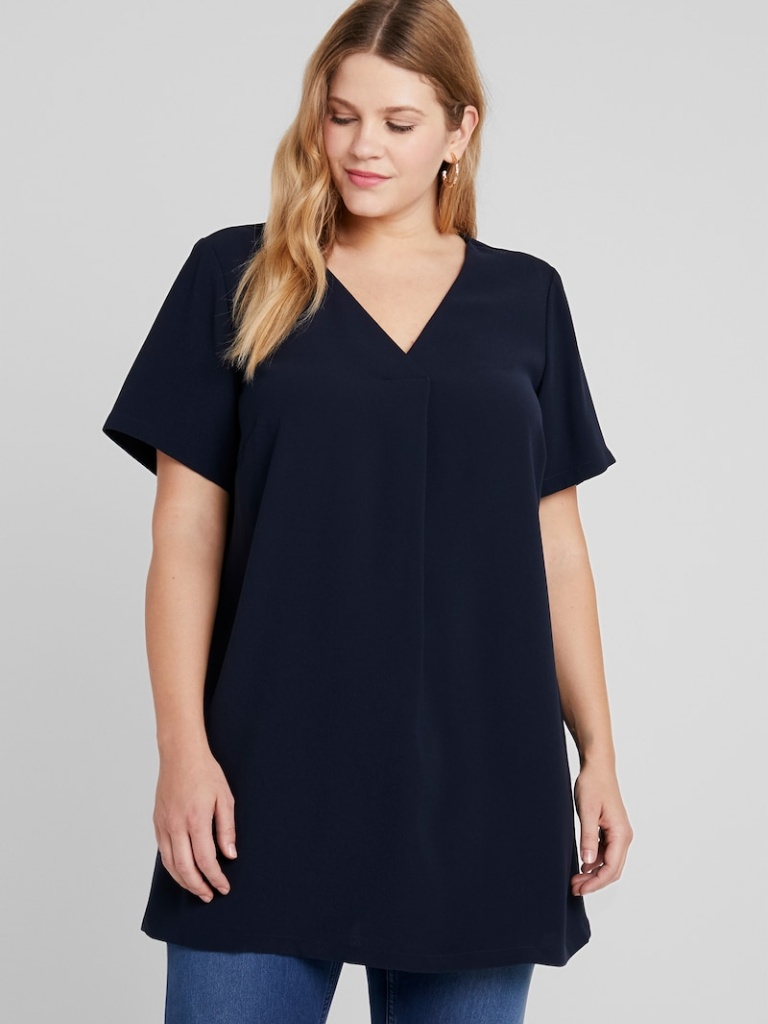
jersey loose short sleeve thigh length Untucked v-neck tunic